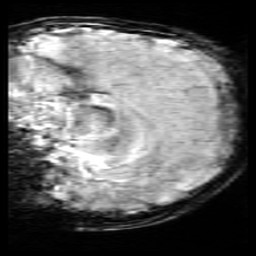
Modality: SWI
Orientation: sagittal
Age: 10
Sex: male
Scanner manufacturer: siemens
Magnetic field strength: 3 T
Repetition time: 0.027 s
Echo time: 0.02 s